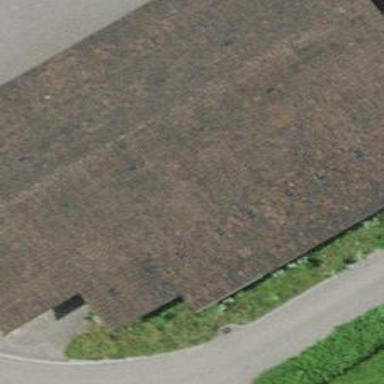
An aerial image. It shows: Group of garages.